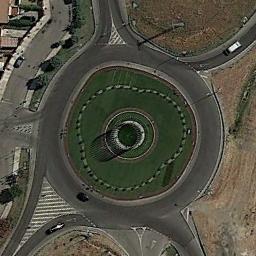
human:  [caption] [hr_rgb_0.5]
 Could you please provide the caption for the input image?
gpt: The roundabout connects four roads and a lawn is in the middle of the roundabout .

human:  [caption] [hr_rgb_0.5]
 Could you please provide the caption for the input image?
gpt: There are several moving vehicles on the road at the roundabout, There are several buildings and some trees and some lawns around the roundabout .

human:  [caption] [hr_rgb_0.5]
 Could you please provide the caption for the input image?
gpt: There are several cars at the roundabout .

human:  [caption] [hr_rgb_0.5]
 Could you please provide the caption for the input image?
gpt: The roundabout is on the grass next to the bare land .

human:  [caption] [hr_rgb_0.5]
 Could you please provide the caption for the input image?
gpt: There are some green bushes beside the roundabout .